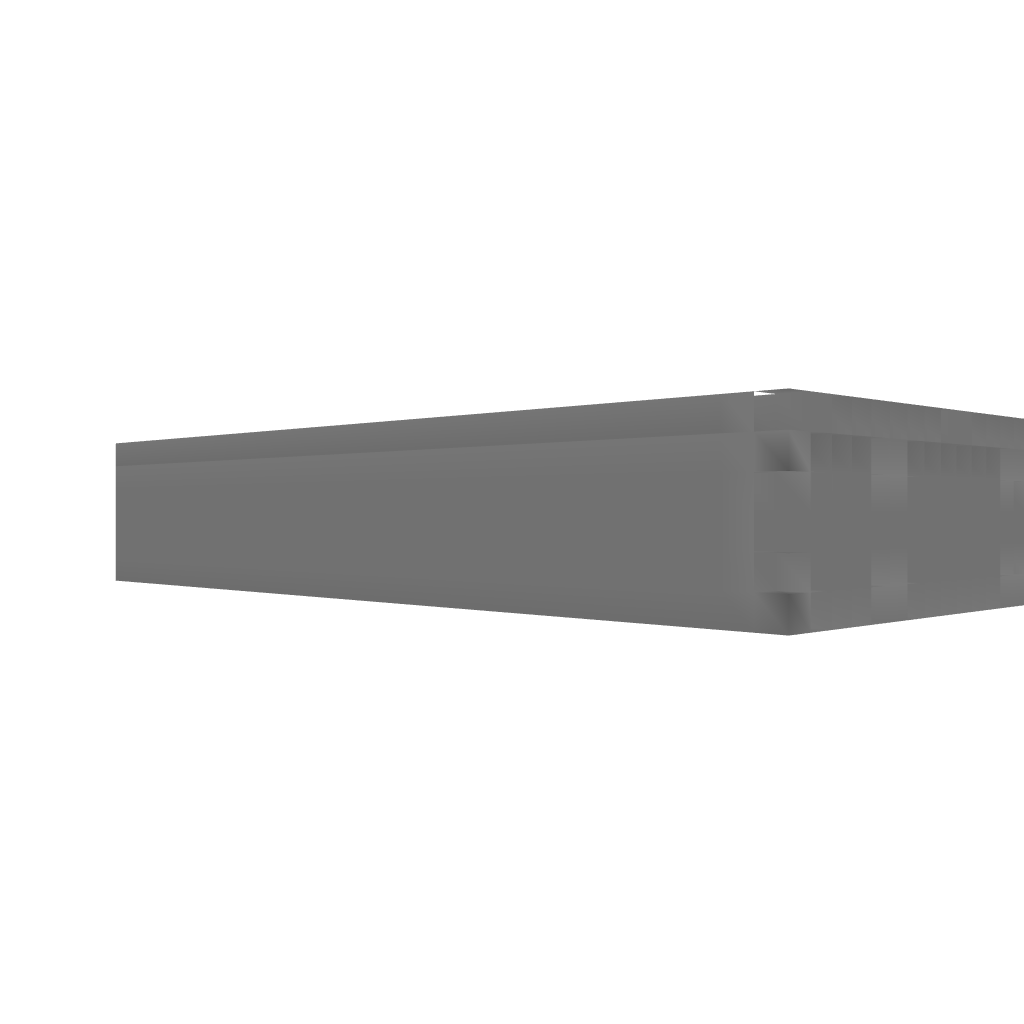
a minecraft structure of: Automatic sorting system bad low quality